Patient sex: F
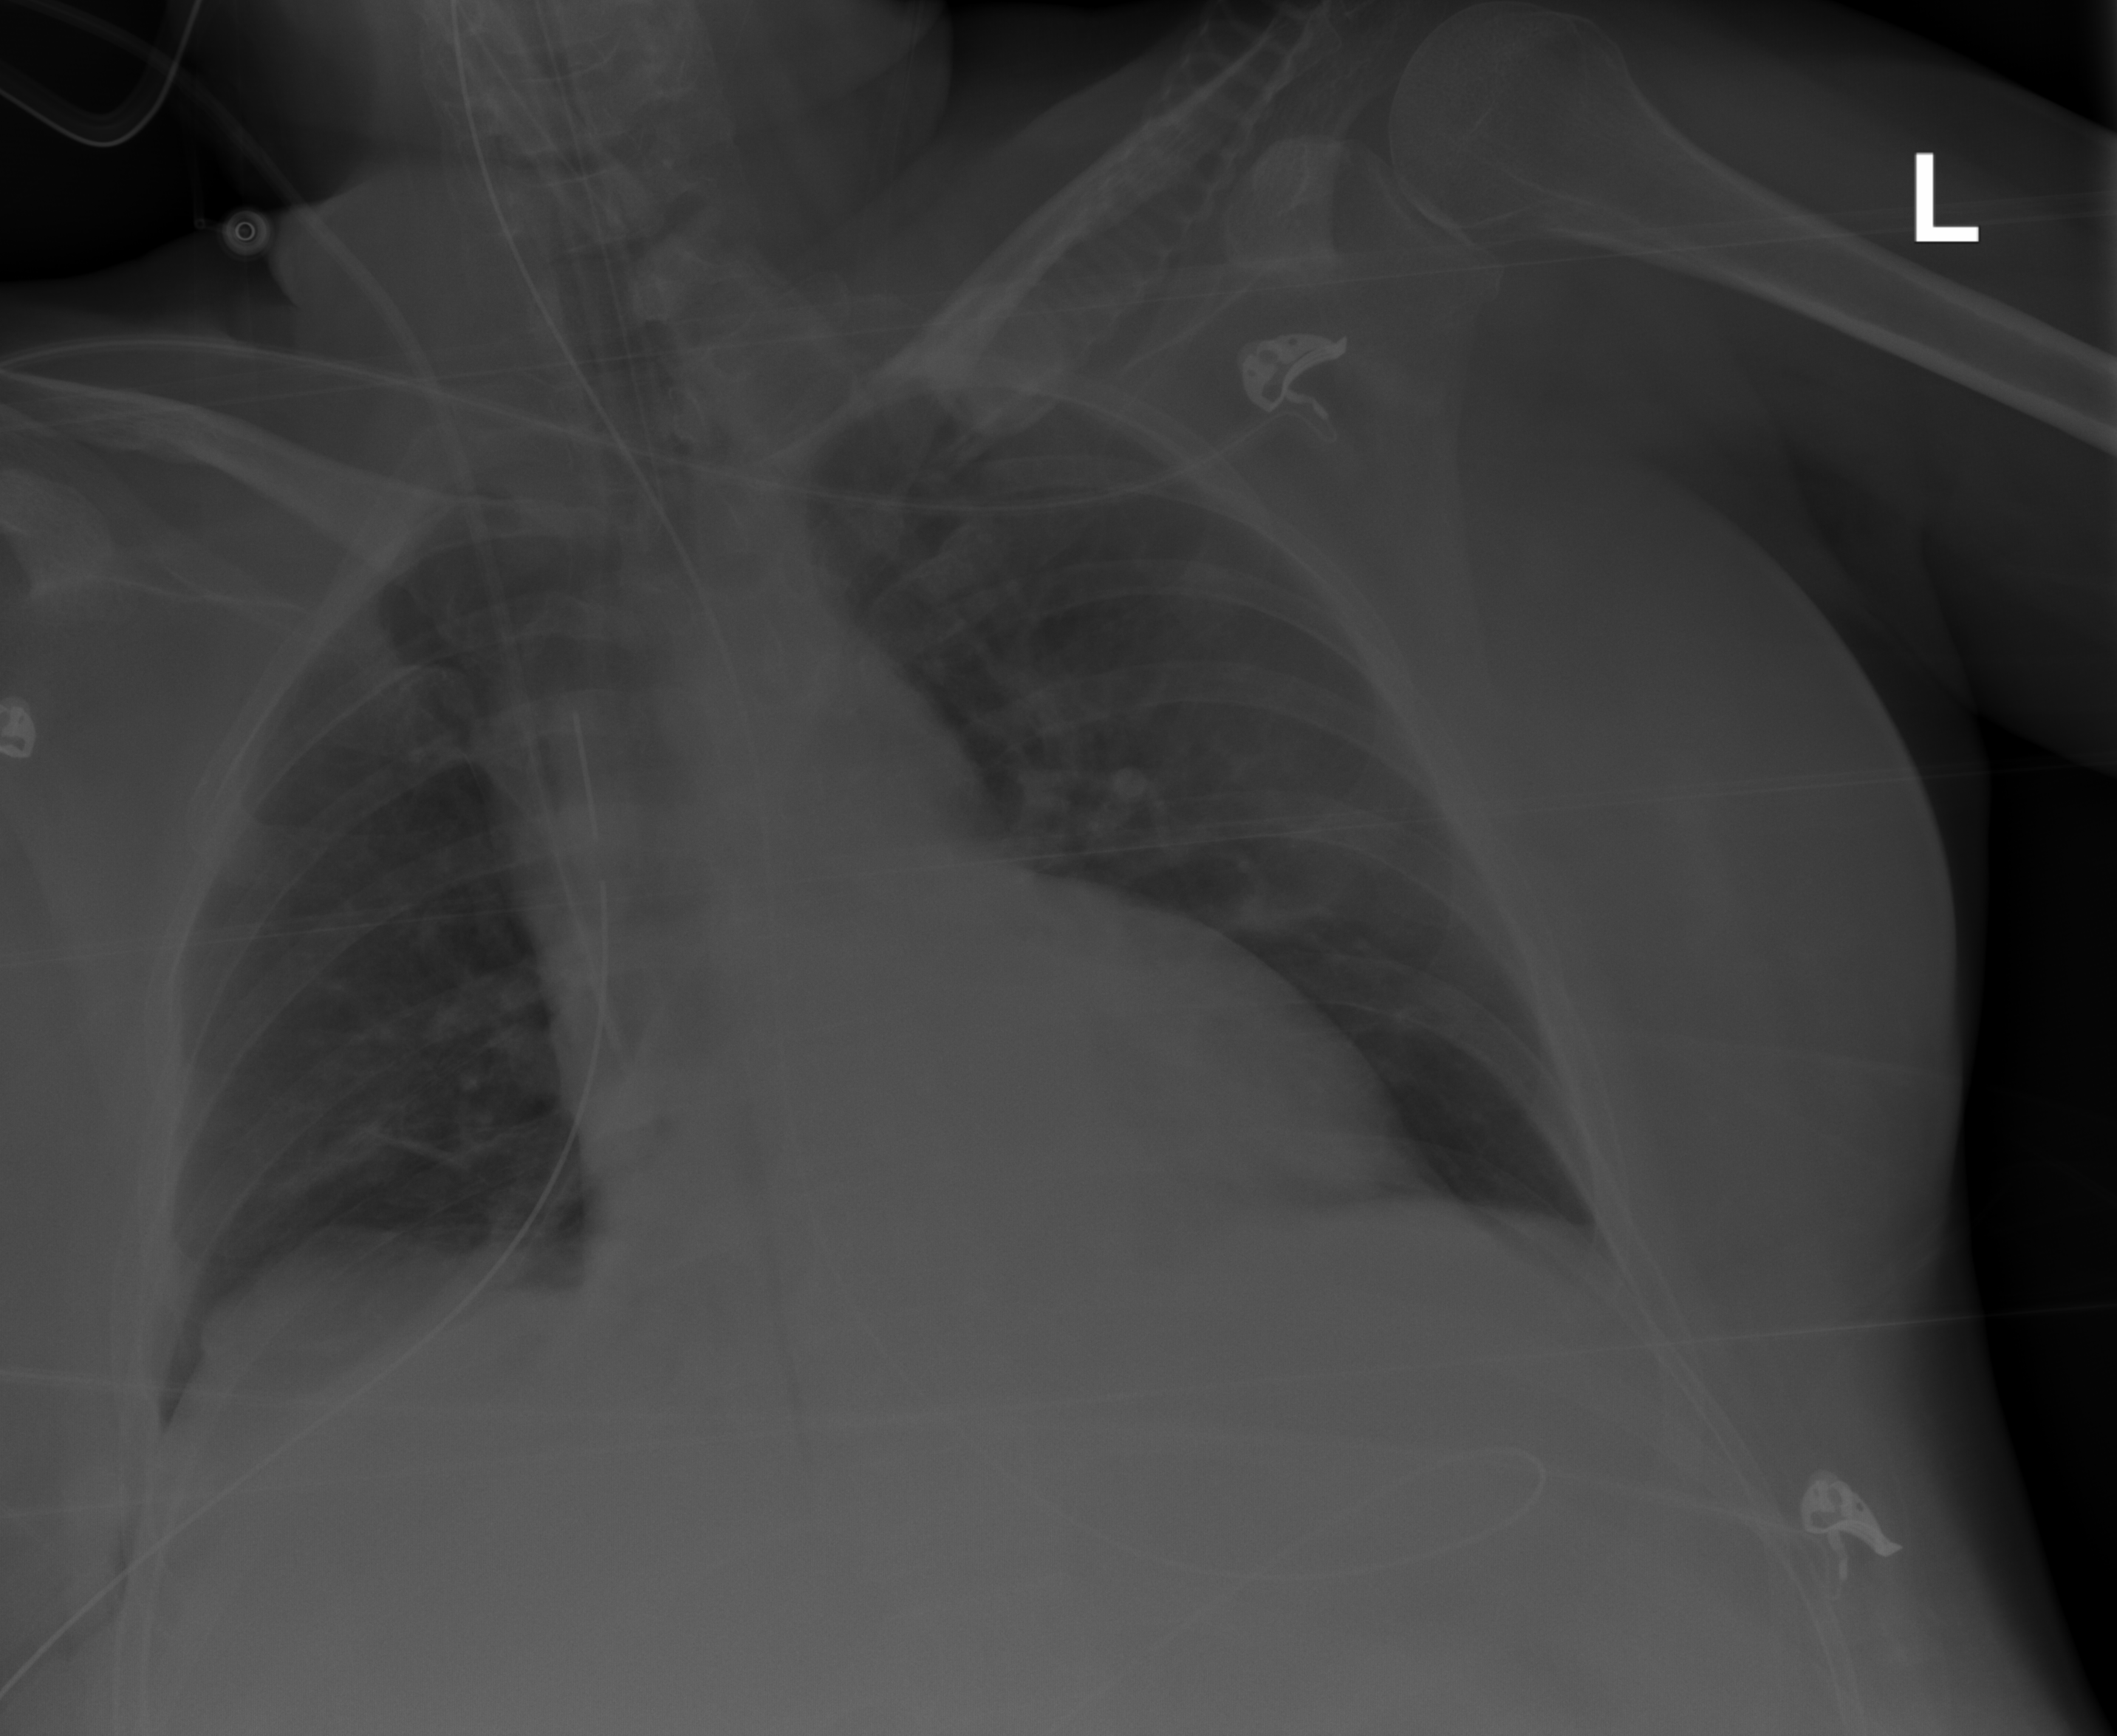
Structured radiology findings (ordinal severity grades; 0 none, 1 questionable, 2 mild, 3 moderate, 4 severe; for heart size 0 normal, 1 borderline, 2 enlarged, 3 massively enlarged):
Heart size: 0
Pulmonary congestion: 0
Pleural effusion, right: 0
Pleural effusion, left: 1
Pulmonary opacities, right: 0
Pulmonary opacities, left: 0
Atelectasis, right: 2
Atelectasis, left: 0